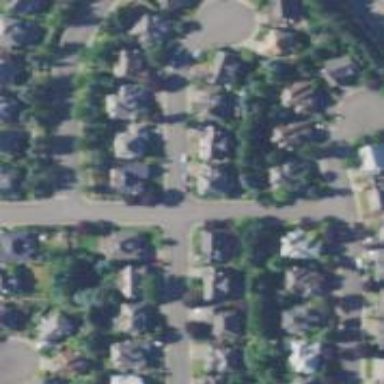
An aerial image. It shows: Residential area in rural setting.